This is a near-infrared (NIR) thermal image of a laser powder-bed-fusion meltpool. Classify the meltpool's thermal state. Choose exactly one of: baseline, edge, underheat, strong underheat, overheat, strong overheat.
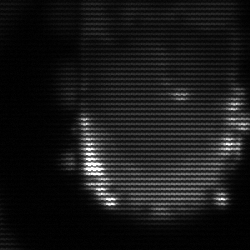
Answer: baseline